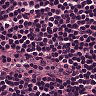
Metastatic tissue present: no